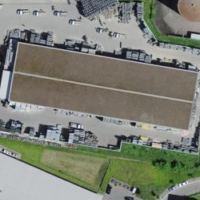
EUNIS habitat code: 54
Species observed at this site:
Milvus milvus